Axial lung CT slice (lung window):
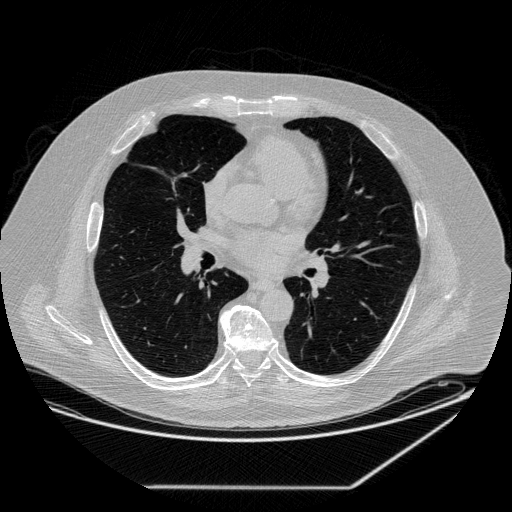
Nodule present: no